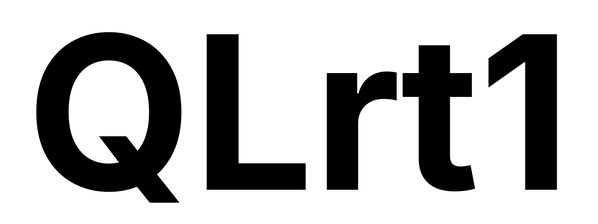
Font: Inter_Bold